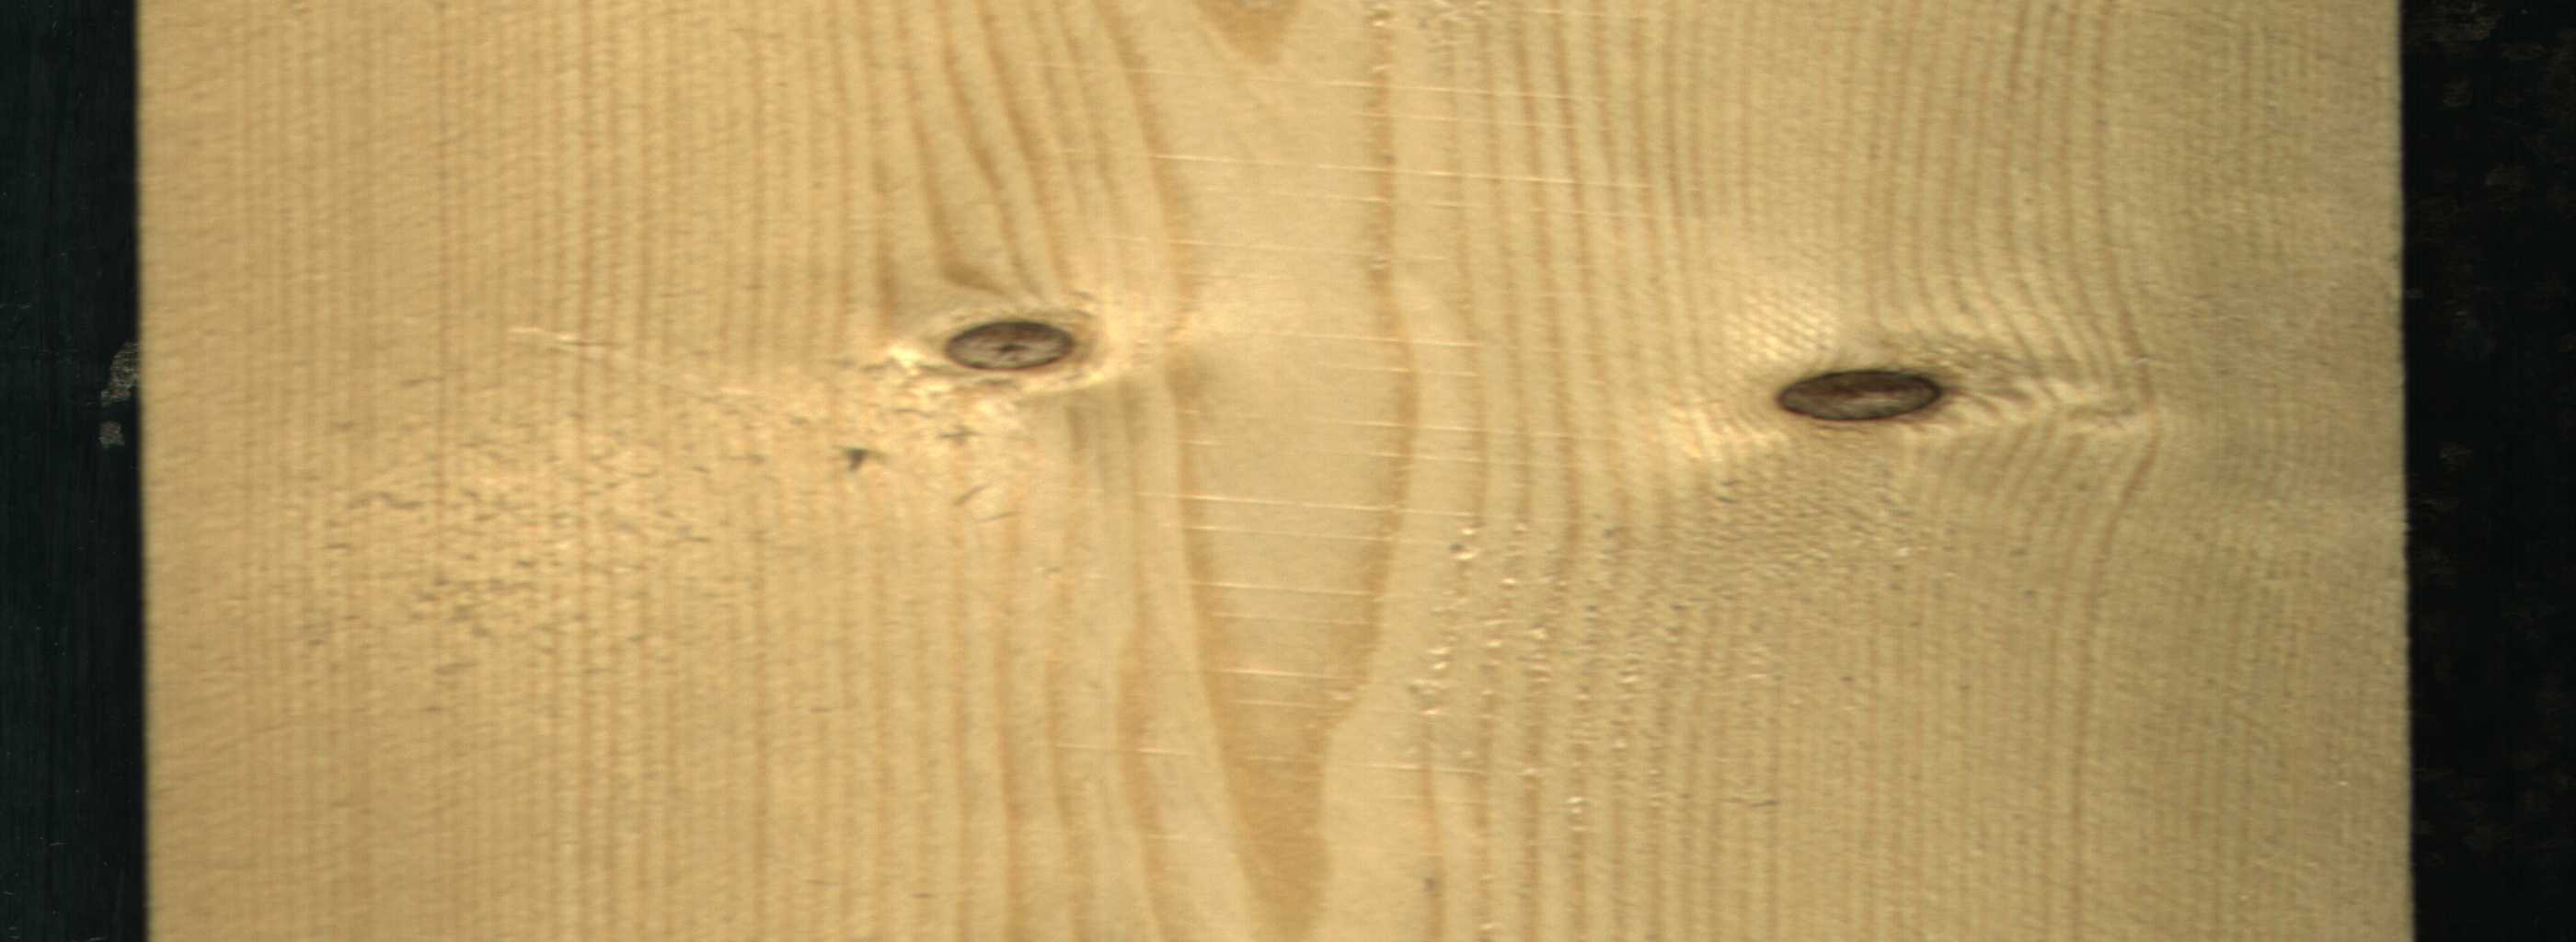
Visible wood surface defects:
Dead_Knot
Live_Knot